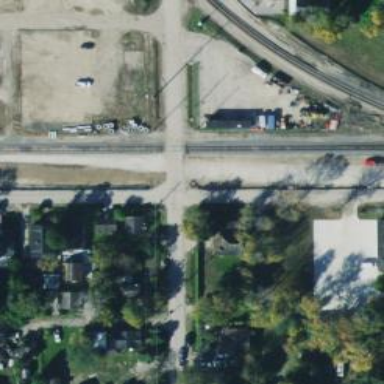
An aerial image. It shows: Road with stop sign.